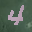
Label: 4